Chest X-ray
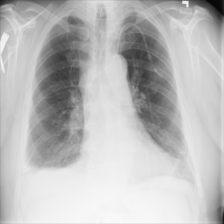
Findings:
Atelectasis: negative
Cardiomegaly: negative
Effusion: positive
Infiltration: negative
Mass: negative
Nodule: negative
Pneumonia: negative
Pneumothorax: negative
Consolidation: negative
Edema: negative
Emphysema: negative
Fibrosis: negative
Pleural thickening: negative
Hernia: negative